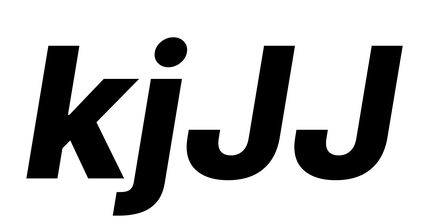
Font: Inter-Italic_ExtraBold_Italic